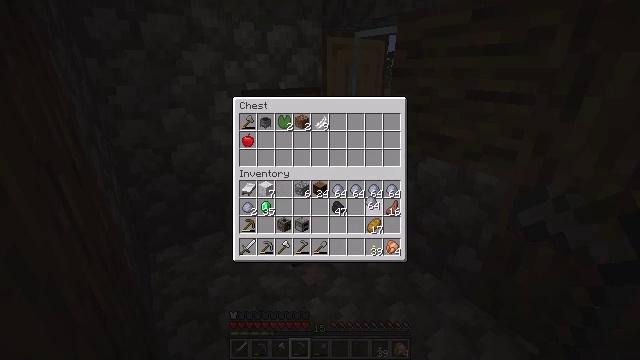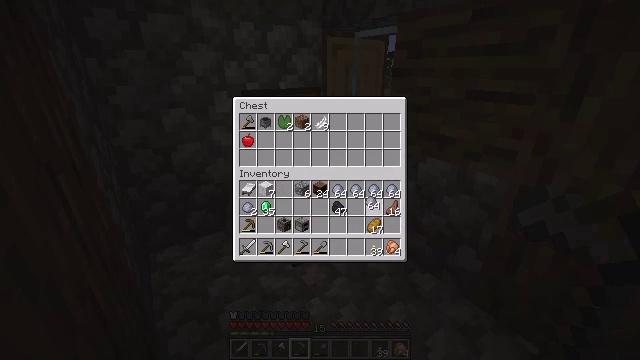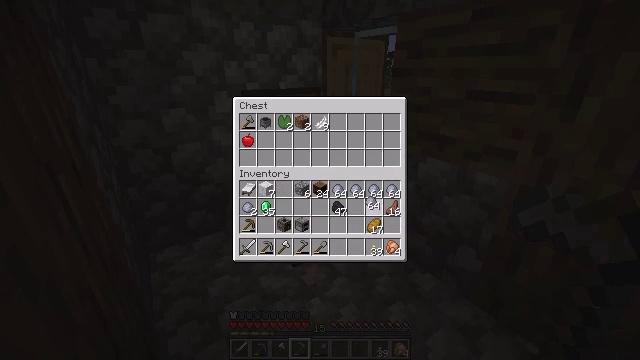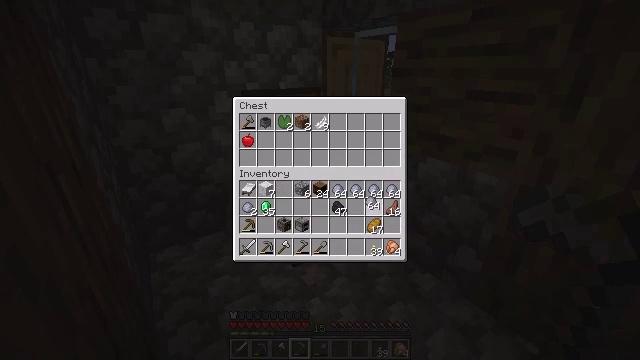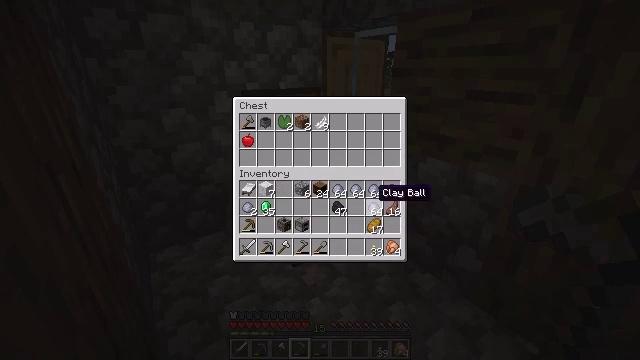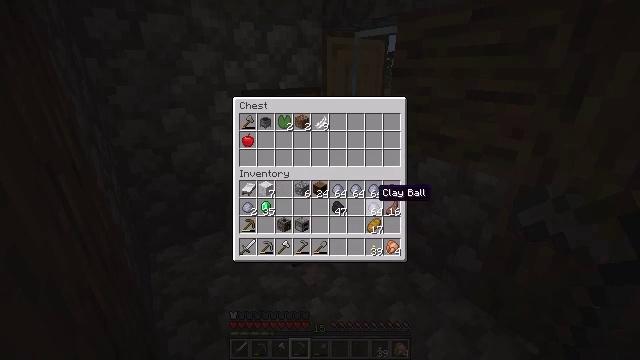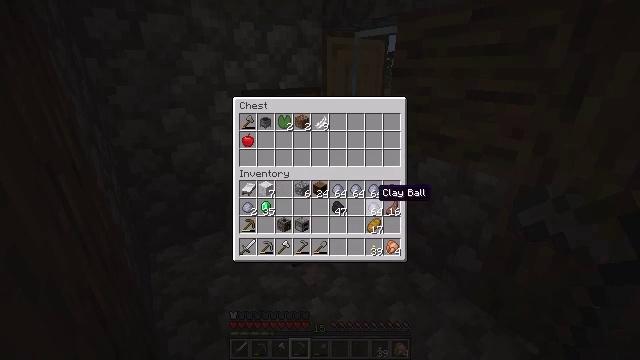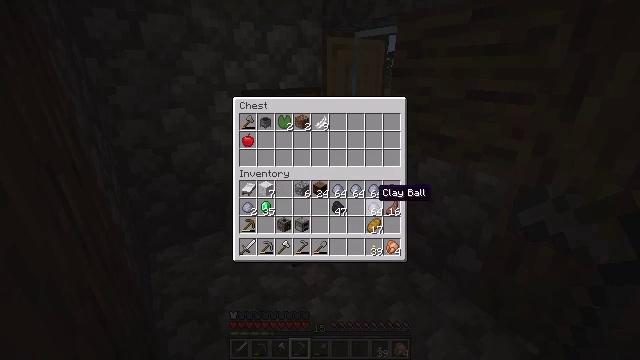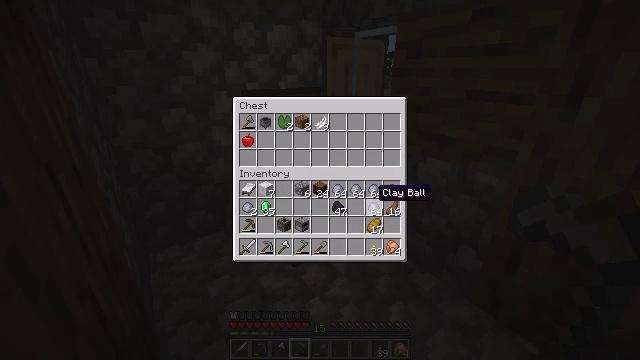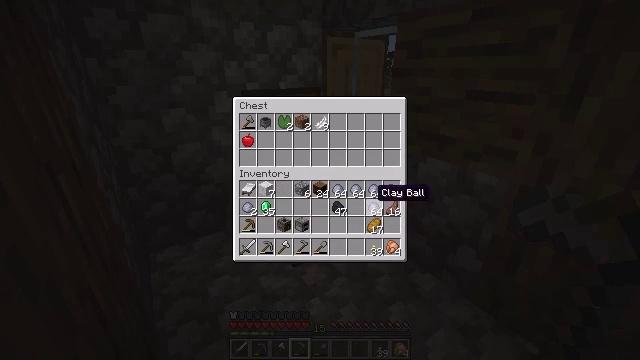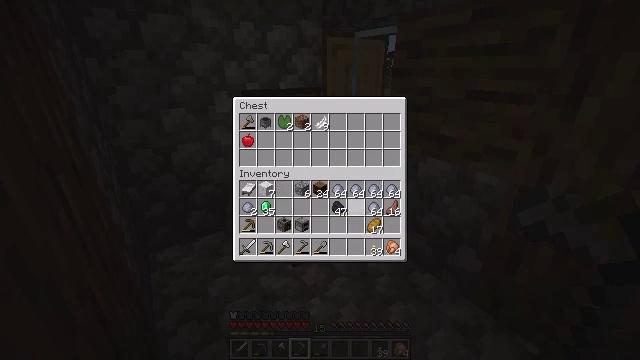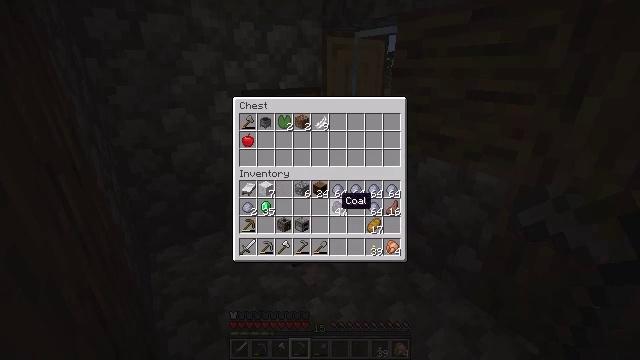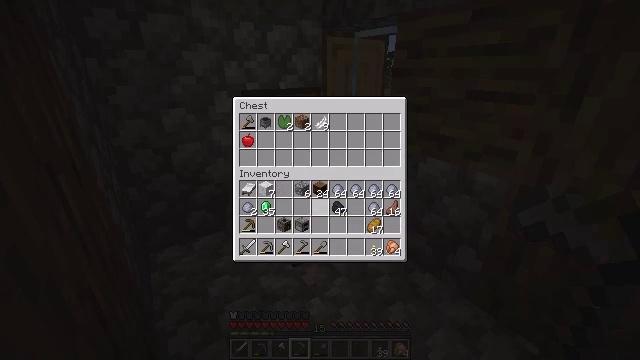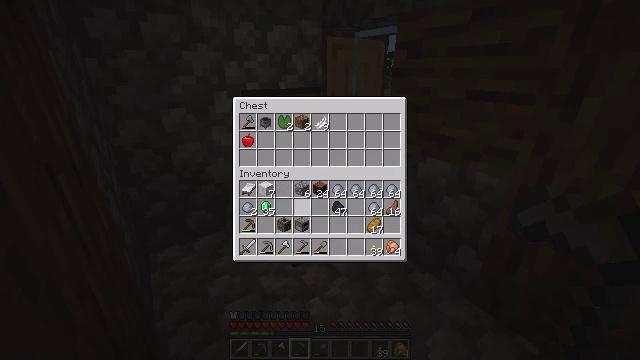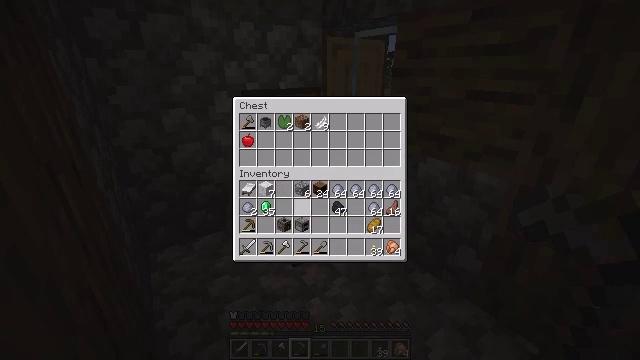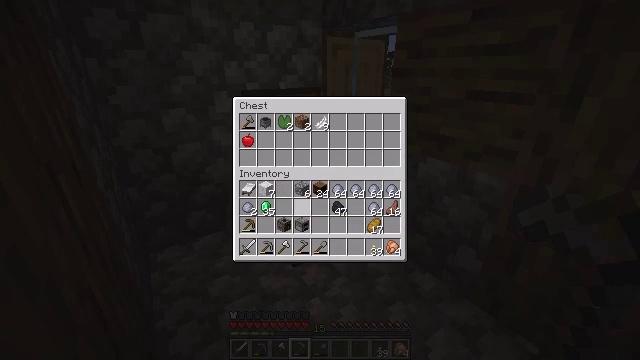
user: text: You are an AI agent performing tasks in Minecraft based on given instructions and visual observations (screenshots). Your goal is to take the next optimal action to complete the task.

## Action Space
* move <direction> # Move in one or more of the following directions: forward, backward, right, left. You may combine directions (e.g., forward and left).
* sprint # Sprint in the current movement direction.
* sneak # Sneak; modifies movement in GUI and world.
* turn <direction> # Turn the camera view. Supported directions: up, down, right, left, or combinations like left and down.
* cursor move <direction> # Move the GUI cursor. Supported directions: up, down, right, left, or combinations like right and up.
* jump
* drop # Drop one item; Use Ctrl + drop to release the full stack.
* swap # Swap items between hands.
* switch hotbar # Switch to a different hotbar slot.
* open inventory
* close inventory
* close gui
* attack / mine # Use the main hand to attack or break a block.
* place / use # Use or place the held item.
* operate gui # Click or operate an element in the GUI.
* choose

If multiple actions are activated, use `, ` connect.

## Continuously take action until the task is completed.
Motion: motion action
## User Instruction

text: Collect some oak leaves.
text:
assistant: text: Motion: operate gui
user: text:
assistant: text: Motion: operate gui
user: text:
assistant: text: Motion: operate gui
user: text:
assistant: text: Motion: no_op
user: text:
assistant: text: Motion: no_op
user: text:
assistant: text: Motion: no_op
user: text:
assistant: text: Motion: no_op
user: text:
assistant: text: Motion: no_op
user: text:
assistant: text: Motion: no_op
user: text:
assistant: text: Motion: cursor move left
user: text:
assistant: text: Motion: cursor move left
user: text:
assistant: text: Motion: cursor move left
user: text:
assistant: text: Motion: cursor move left
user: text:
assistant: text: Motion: no_op
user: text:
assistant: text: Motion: no_op
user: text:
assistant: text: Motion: no_op
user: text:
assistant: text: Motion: no_op
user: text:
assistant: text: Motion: no_op
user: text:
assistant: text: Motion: no_op
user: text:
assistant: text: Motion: no_op
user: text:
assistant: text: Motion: no_op
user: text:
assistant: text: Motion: cursor move left
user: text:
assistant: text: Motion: cursor move left
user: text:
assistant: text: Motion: cursor move left
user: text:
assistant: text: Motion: no_op
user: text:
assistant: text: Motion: no_op
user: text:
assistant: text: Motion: no_op
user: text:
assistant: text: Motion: no_op
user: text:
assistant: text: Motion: no_op
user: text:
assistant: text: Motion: no_op